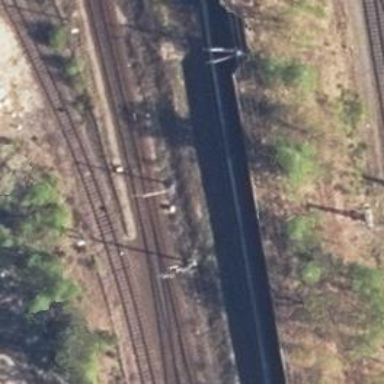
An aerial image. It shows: Railway switch.